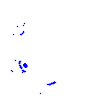
Particle: proton